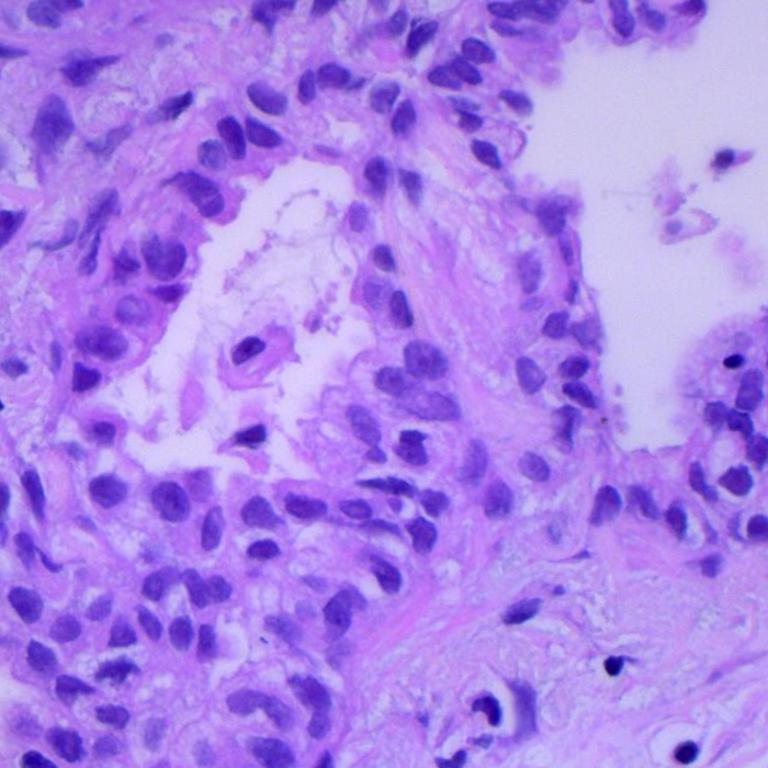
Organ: lung
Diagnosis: adenocarcinomas